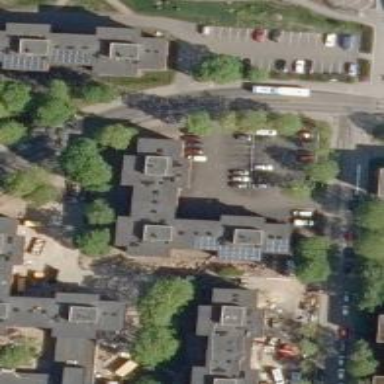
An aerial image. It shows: Building with apartments and flat roof.